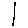
Label: line